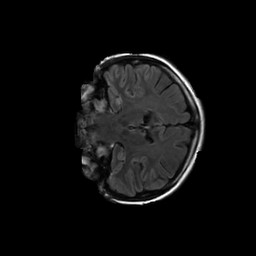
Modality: FLAIR
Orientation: coronal
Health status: ill
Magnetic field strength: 3 T